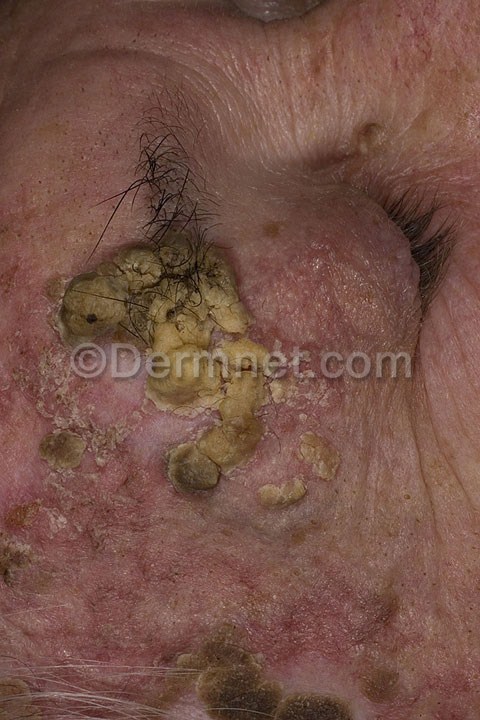
Disease: Actinic Keratosis Basal Cell Carcinoma and other Malignant Lesions